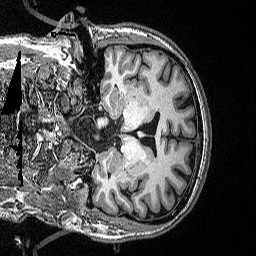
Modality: T1w
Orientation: coronal
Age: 49
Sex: male
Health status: healthy
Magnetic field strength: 3 T
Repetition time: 2.53 s
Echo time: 0.00331 s